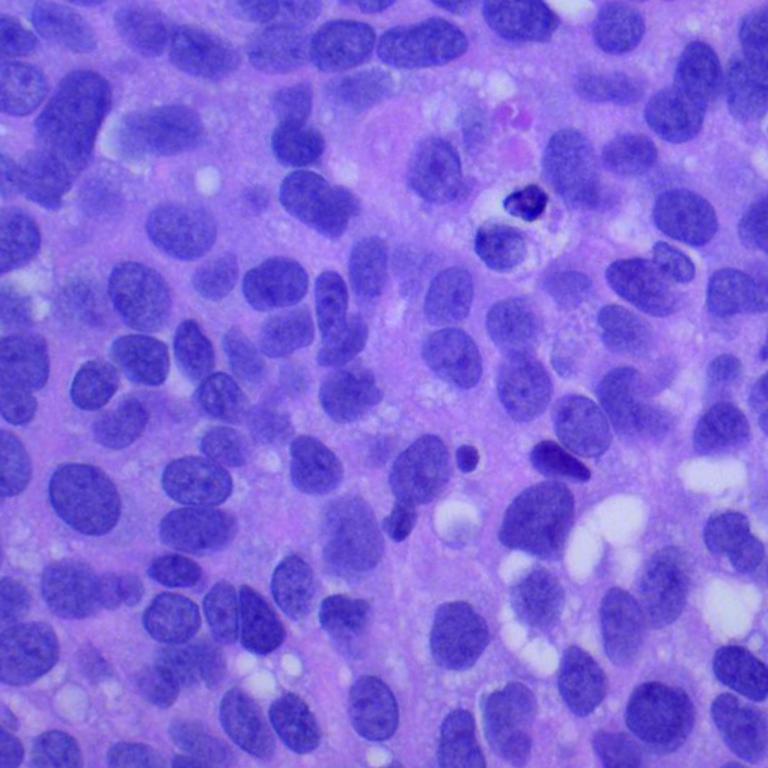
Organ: lung
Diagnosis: squamous carcinomas